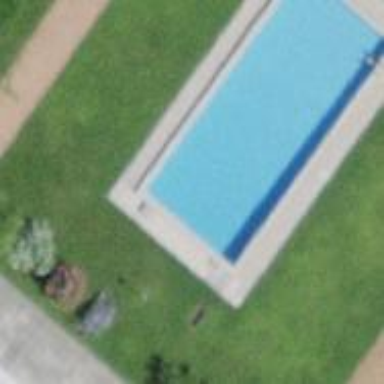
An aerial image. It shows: Swimming pool located in leisure land.